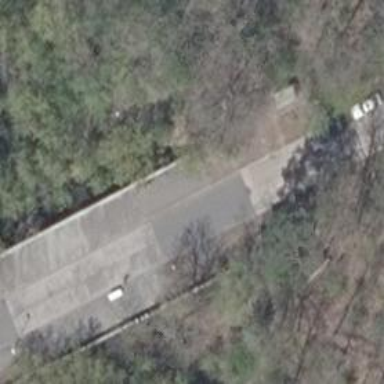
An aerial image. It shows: Unclassified road made of concrete plates.